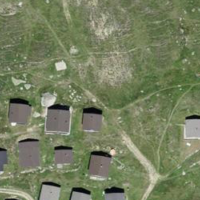
EUNIS habitat code: 23
Species observed at this site:
Arnica montana
Phoenicurus ochruros
Oenanthe oenanthe